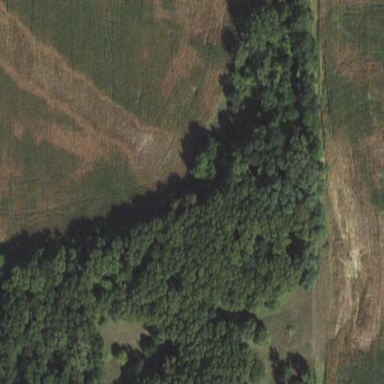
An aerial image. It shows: Serene woodland landscape.